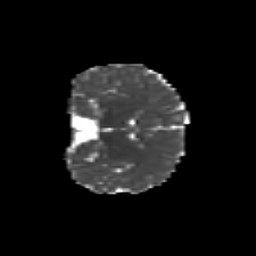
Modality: MD
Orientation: coronal
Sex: female
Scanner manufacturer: siemens
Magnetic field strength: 3 T
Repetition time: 5 s
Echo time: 0.071 s